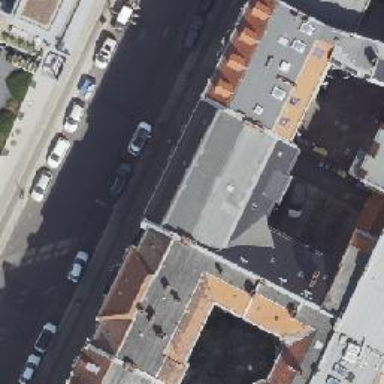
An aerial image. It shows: Furniture shop.